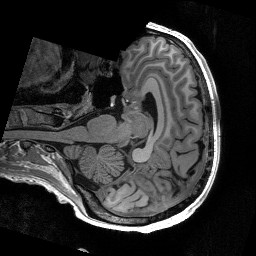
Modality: T1w
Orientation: axial